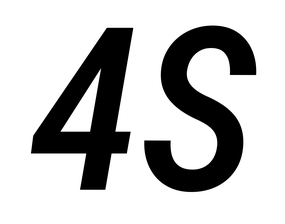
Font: Roboto-Italic_Condensed_Medium_Italic